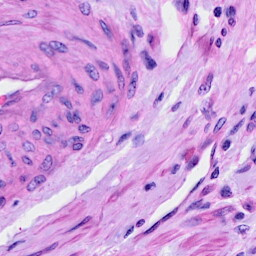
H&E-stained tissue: Cervix